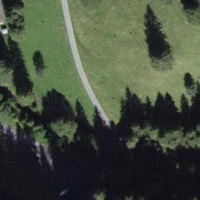
EUNIS habitat code: 43
Species observed at this site:
Pica pica
Lophophanes cristatus
Periparus ater